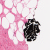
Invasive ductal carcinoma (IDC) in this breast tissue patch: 0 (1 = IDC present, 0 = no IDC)